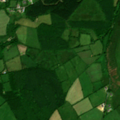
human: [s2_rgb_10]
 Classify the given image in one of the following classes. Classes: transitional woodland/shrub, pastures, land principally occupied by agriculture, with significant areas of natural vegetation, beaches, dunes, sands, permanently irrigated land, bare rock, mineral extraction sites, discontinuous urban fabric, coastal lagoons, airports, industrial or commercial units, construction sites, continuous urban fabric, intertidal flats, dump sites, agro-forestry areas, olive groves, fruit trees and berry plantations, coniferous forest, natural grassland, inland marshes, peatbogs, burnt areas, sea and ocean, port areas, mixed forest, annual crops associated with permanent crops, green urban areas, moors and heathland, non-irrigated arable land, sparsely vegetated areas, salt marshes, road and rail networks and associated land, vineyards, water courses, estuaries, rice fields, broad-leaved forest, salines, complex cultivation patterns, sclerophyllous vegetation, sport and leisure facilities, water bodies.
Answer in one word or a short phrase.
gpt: pastures, coniferous forest